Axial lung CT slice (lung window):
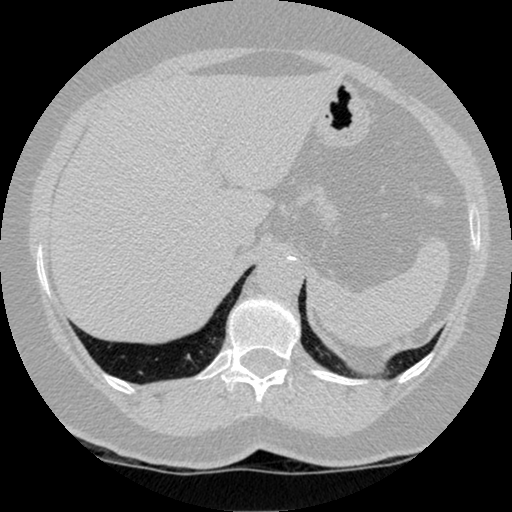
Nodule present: no